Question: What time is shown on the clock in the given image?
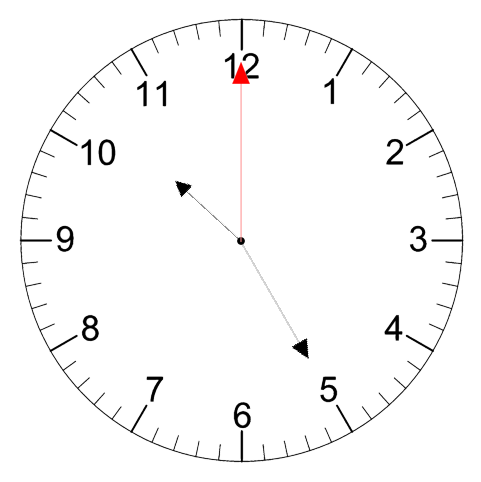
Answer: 10:25:00